Aerial crown-view tile of a tropical tree (Barro Colorado Island, Panama), acquired 20250317:
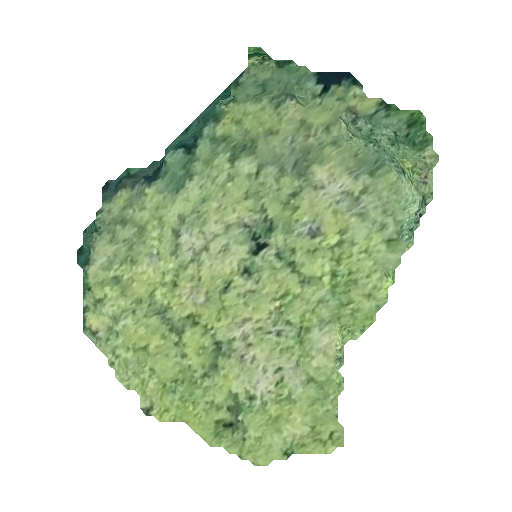
Species: Handroanthus guayacan
GBIF accepted scientific name: Handroanthus guayacan
Crown area: 143.223 m²